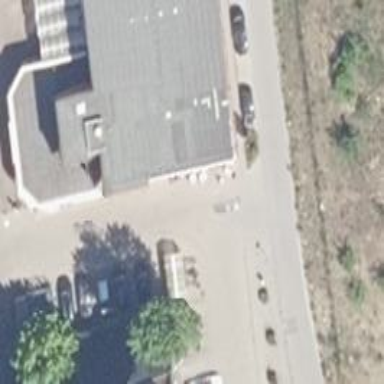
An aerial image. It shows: Supermarket.